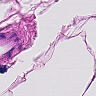
Metastatic tissue present: no